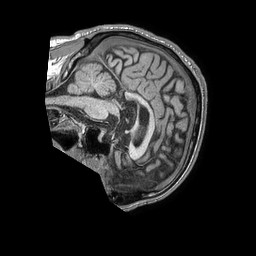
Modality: T1w
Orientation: sagittal
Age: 51
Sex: male
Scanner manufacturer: philips
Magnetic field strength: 1.5 T
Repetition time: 0.007639 s
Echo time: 0.003473 s